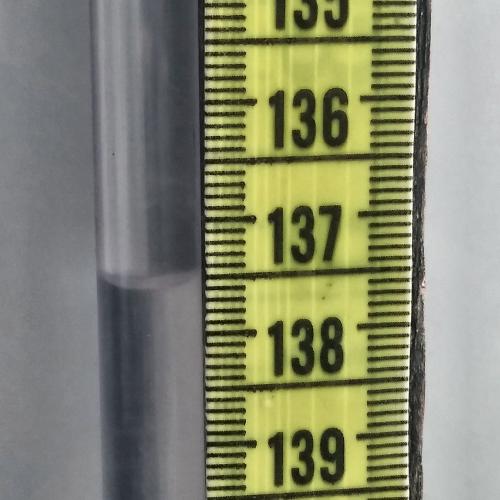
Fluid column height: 137.5 cm